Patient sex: M
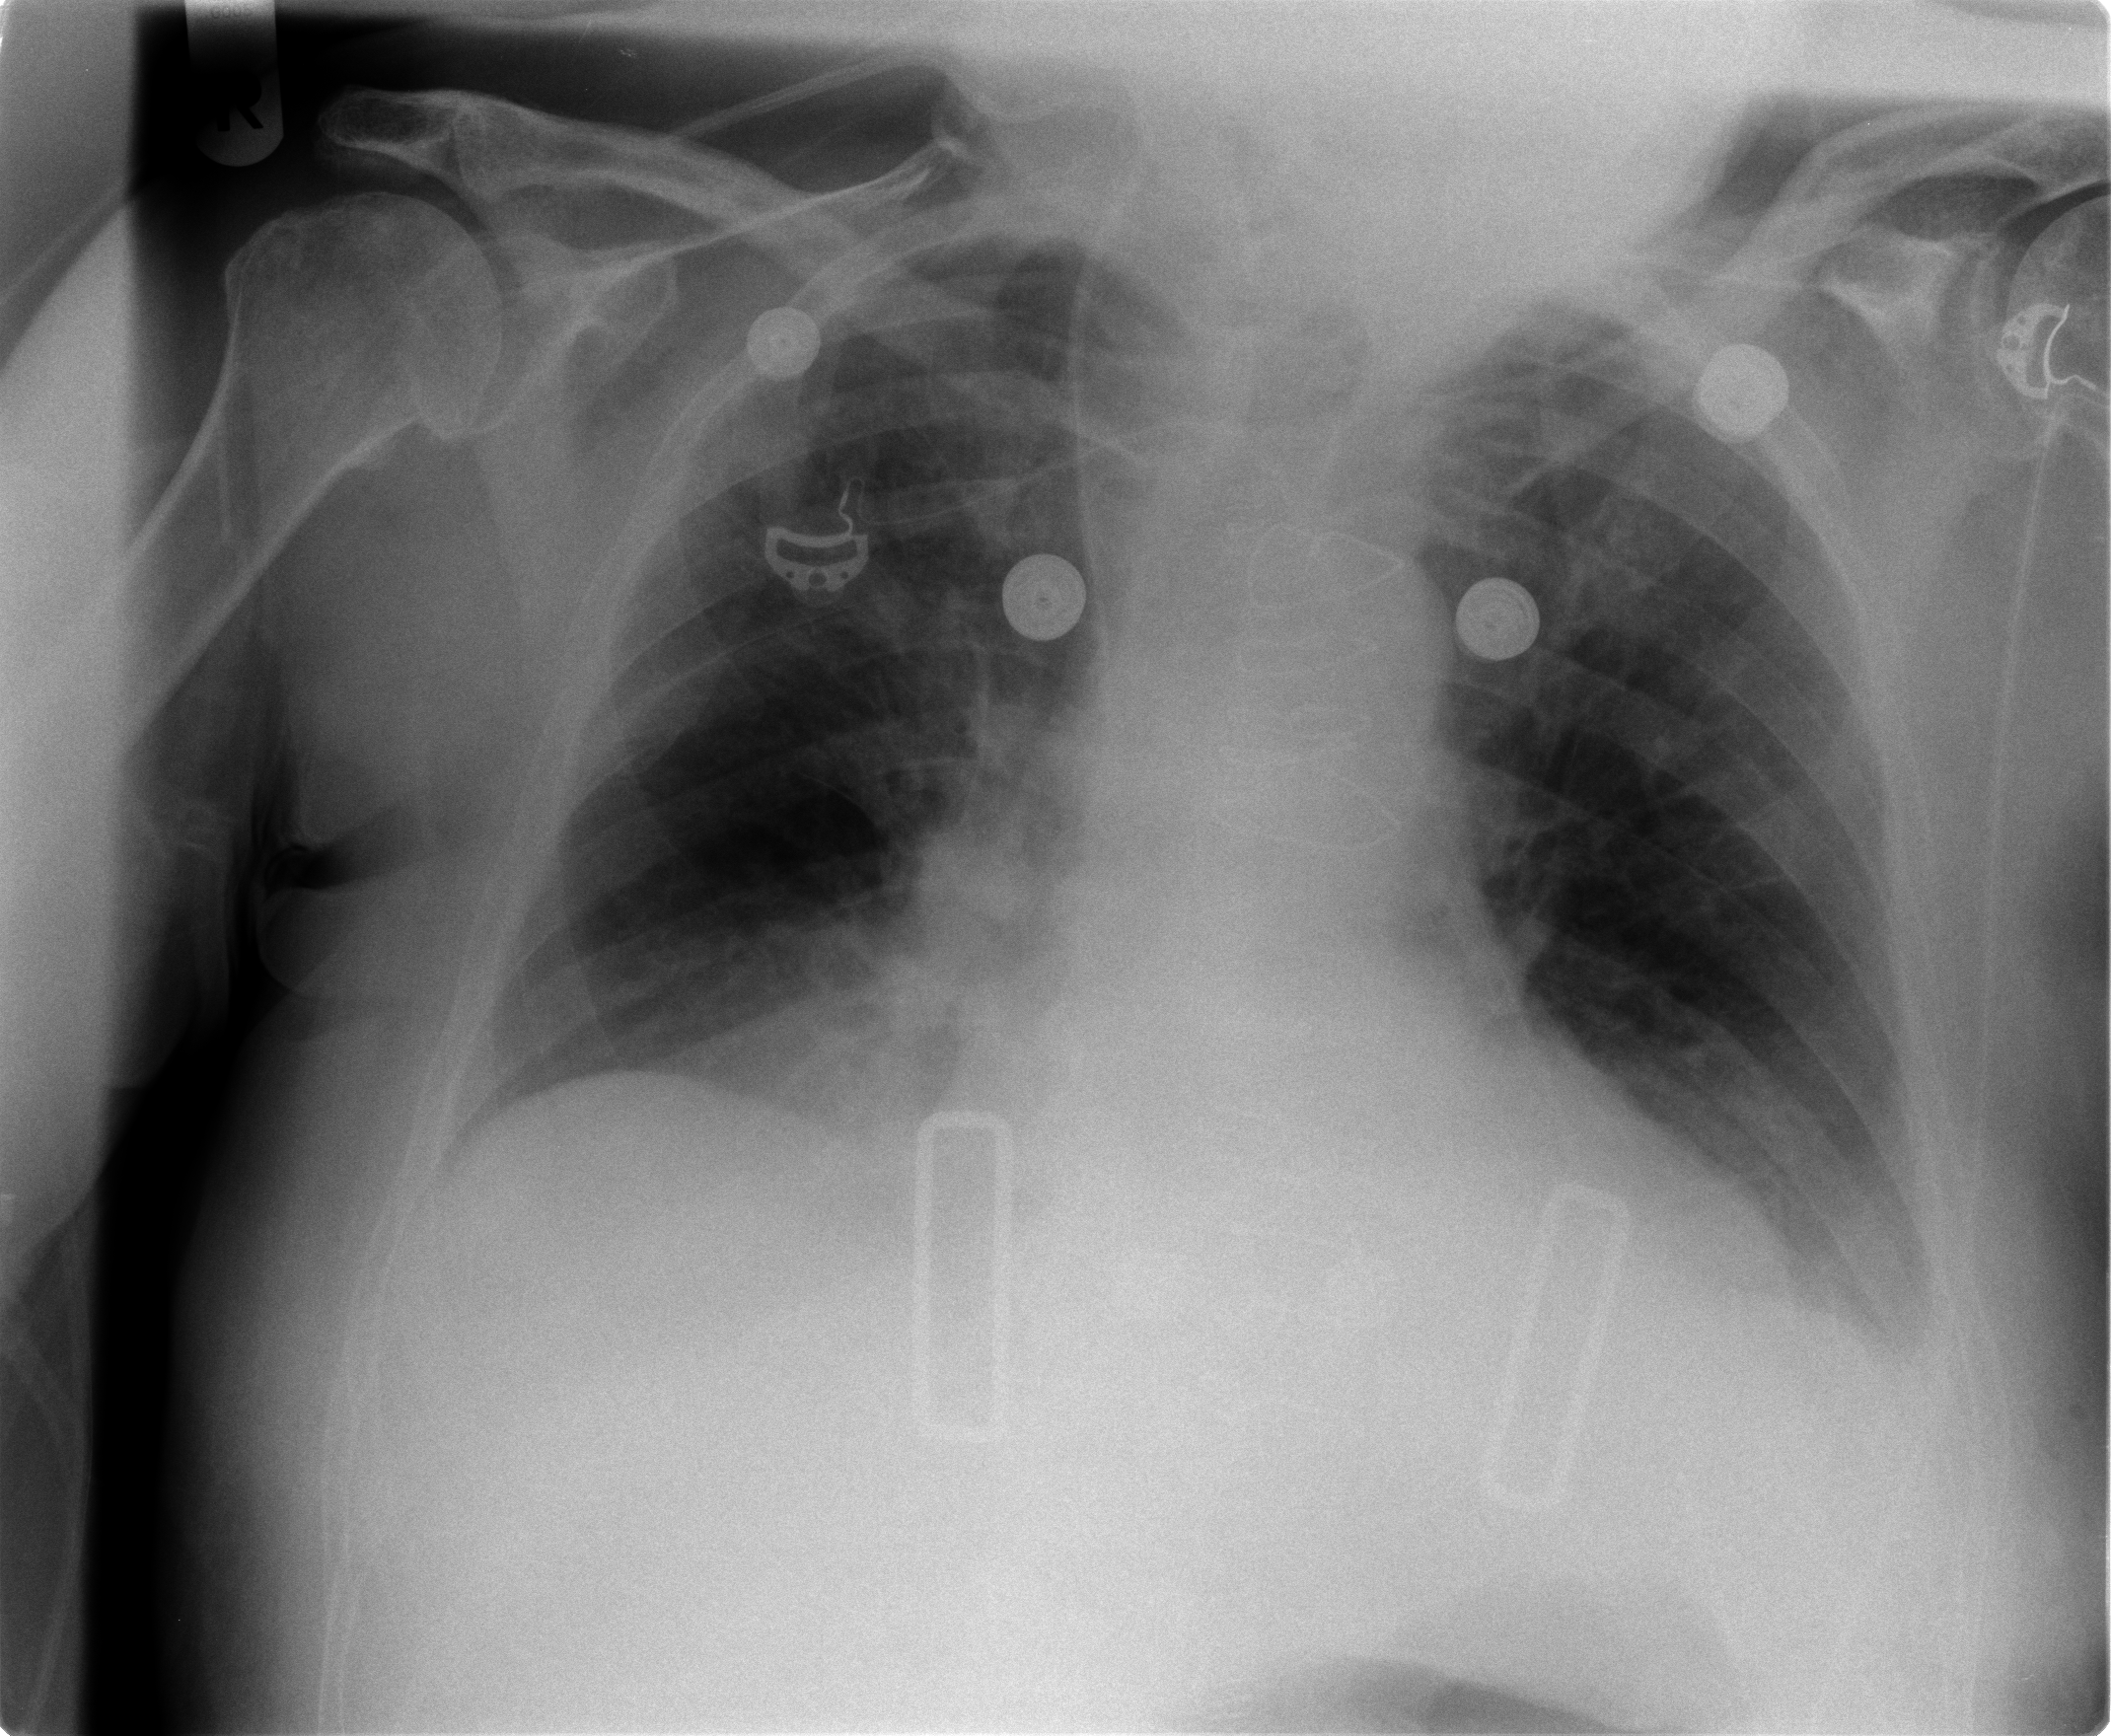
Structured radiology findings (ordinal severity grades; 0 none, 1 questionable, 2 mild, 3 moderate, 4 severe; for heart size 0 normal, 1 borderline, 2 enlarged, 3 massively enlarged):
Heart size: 0
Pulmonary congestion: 2
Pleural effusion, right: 0
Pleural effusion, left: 2
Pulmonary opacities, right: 2
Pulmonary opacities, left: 0
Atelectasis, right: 0
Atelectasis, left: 2